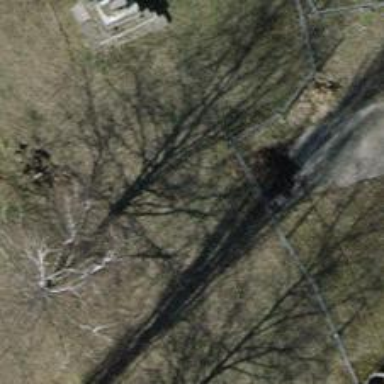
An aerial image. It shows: Fence is in the image.